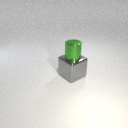
large gray metal cube below small green metal cylinder